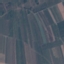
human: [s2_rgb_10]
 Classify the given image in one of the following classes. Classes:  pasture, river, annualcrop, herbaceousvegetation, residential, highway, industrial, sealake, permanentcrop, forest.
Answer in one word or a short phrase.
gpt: PermanentCrop